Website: apple
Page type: address-validator
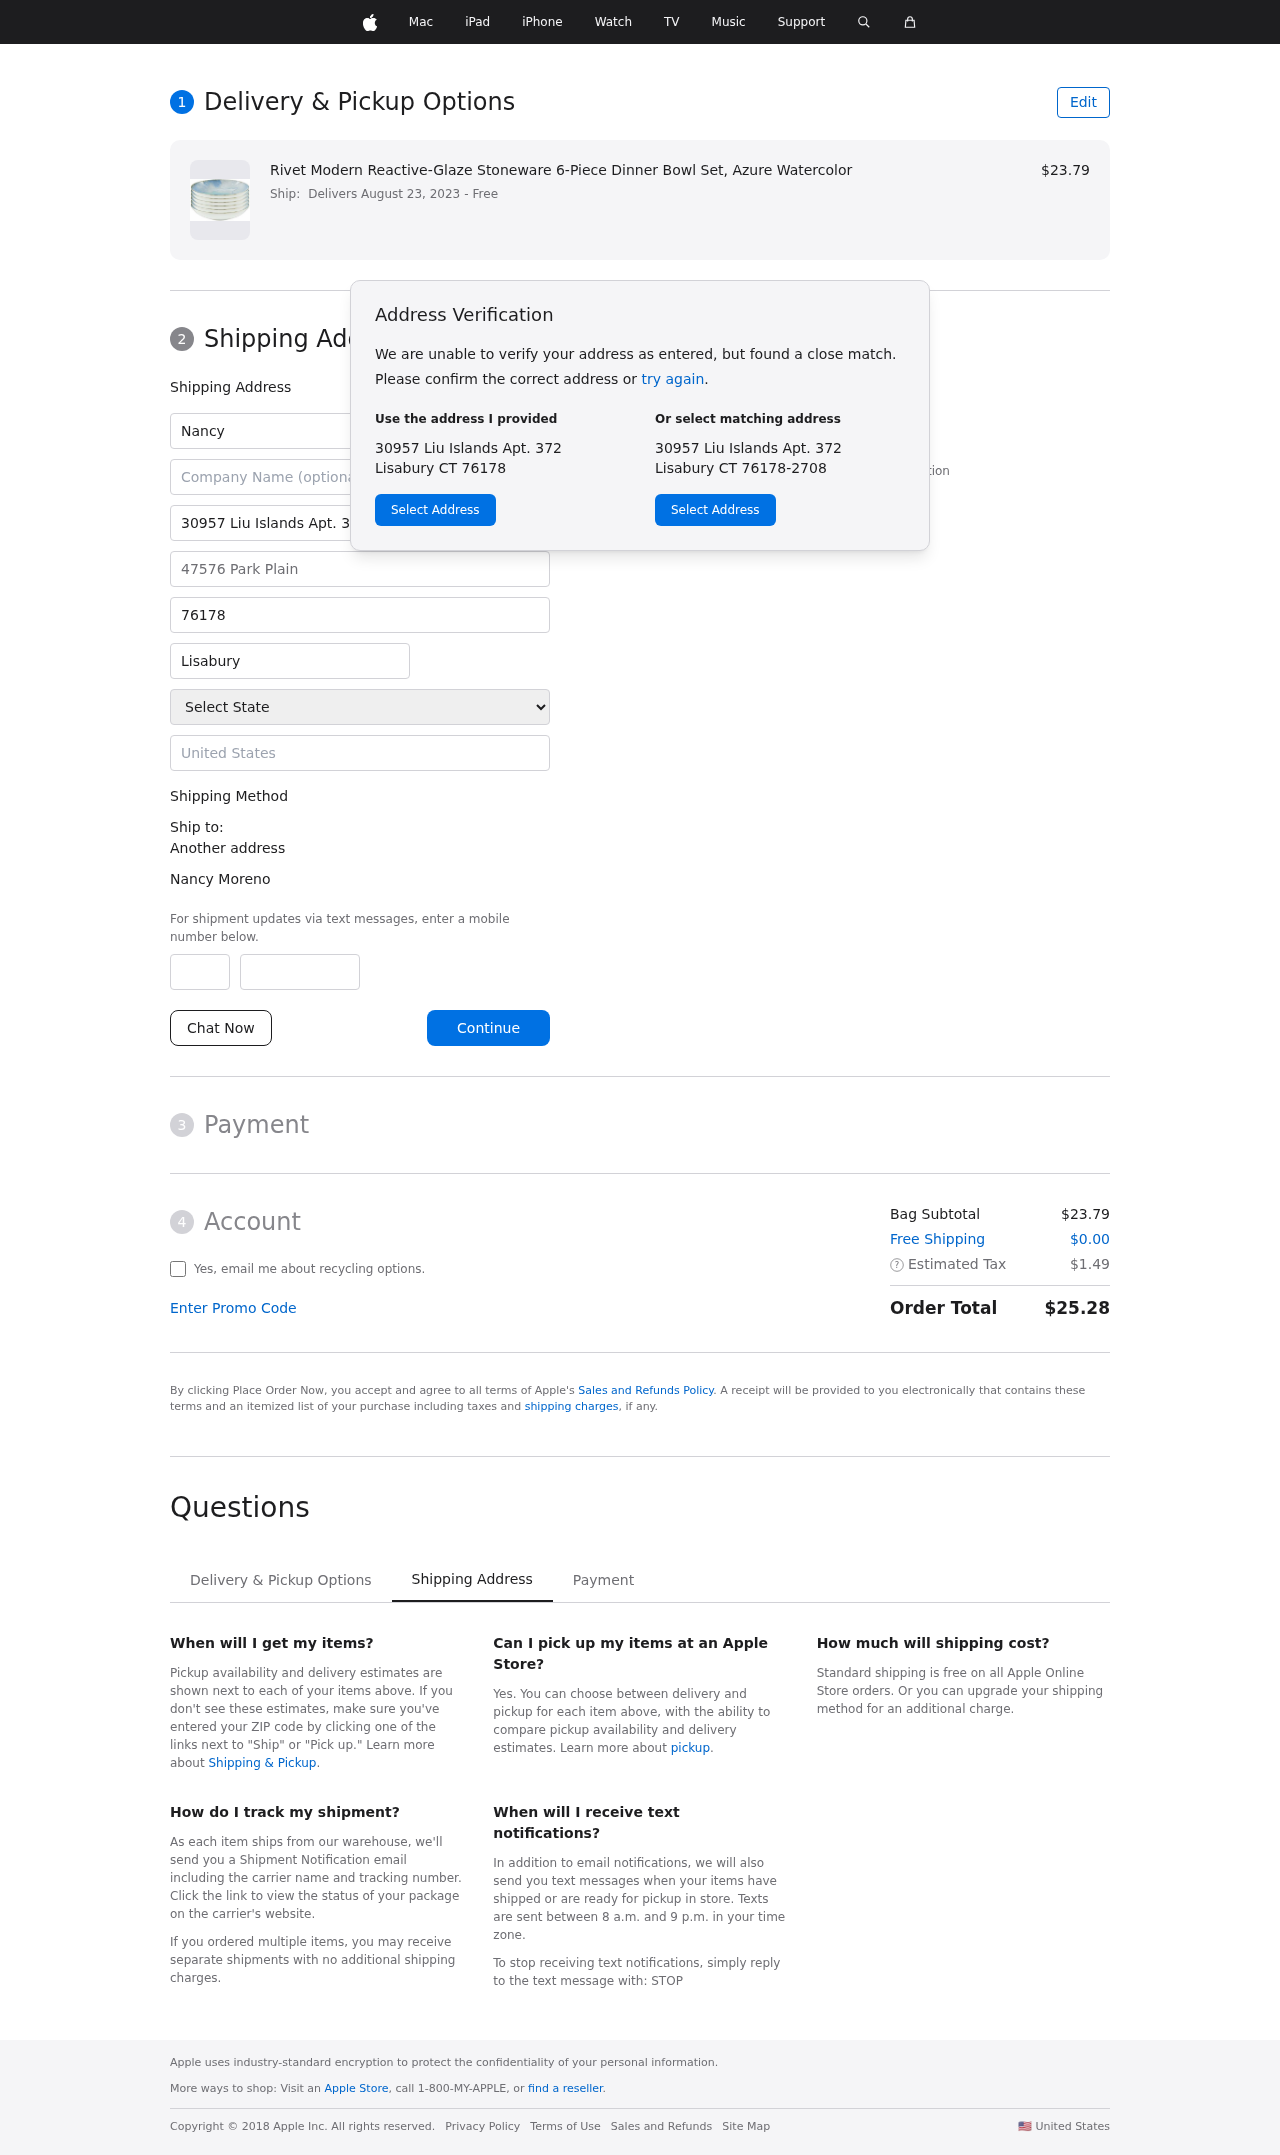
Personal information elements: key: PII_CITY
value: Lisabury
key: PII_COUNTRY
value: United States
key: PII_FIRSTNAME
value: Nancy
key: PII_FULLNAME
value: Nancy Moreno
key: PII_LASTNAME
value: Moreno
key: PII_PHONE_AREA
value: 309
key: PII_PHONE_SUFFIX
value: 8331
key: PII_POSTCODE
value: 76178
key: PII_STATE
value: Connecticut
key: PII_STREET
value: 30957 Liu Islands Apt. 372
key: PII_STREET2
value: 47576 Park Plain
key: PII_CITY_STATE_ZIP
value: Lisabury CT 76178
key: PII_STATE_ABBR
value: CT
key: PII_POSTCODE_FULL
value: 76178
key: PII_POSTCODE_NUMERIC
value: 76178
Product elements: key: PRODUCT1_NAME
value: Rivet Modern Reactive-Glaze Stoneware 6-Piece Dinner Bowl Set, Azure Watercolor
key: PRODUCT1_PRICE
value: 23.79
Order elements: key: ORDER_DELIVERY_DATE
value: Delivers August 23, 2023
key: ORDER_SUBTOTAL
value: $23.79
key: ORDER_SHIPPING_COST
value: $0.00
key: ORDER_TAX
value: $1.49
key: ORDER_TOTAL
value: $25.28